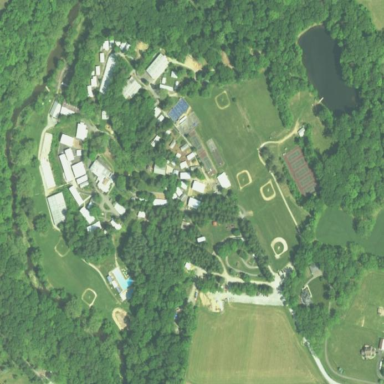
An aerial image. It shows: Summer camp located in leisure land.